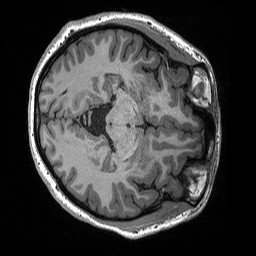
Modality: T1w
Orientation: axial
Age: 32
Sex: female